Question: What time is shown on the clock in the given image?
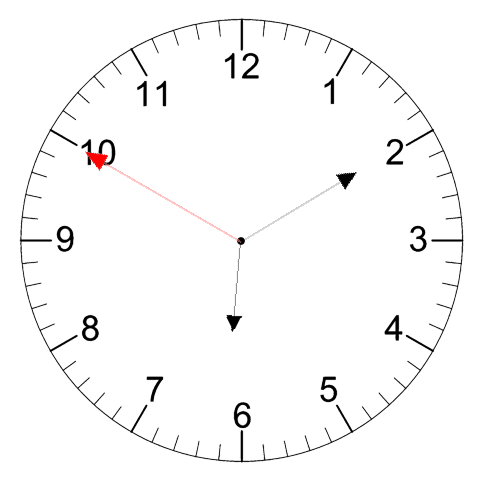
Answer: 06:09:50